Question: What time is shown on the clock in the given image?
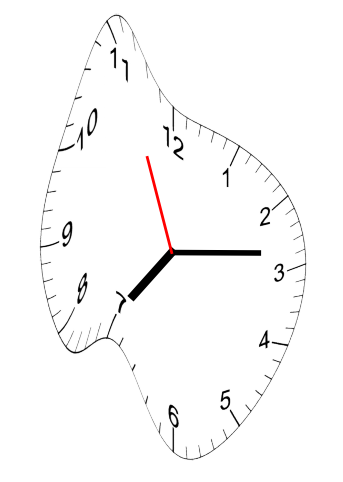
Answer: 07:13:56